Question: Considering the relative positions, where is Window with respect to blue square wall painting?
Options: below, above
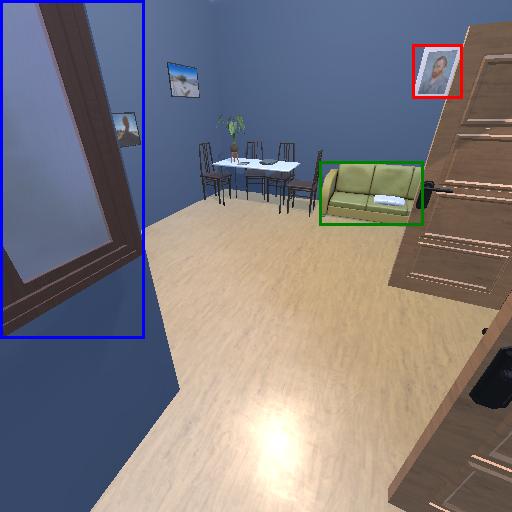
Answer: below